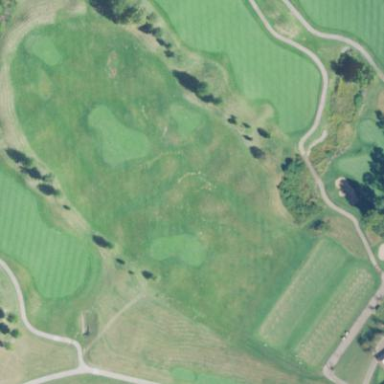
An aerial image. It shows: Grassy area designated for driving range golf.